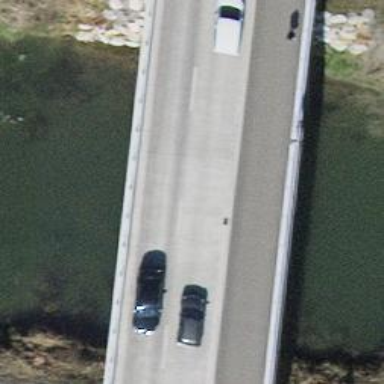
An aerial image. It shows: Primary highway bridge with asphalt surface. There is sidewalk on the left and cycle track on the left side.